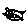
Label: cat